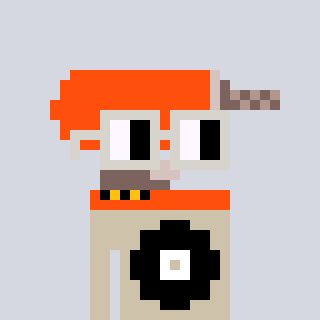
a pixel art character with square light gray glasses, a drill-shaped head and a bege-colored body on a cool background